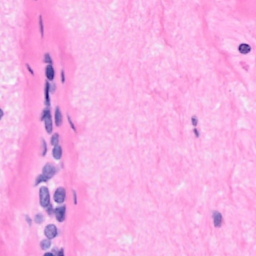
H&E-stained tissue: Breast